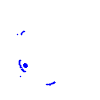
Particle: electron